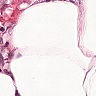
Metastatic tissue present: no